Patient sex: M
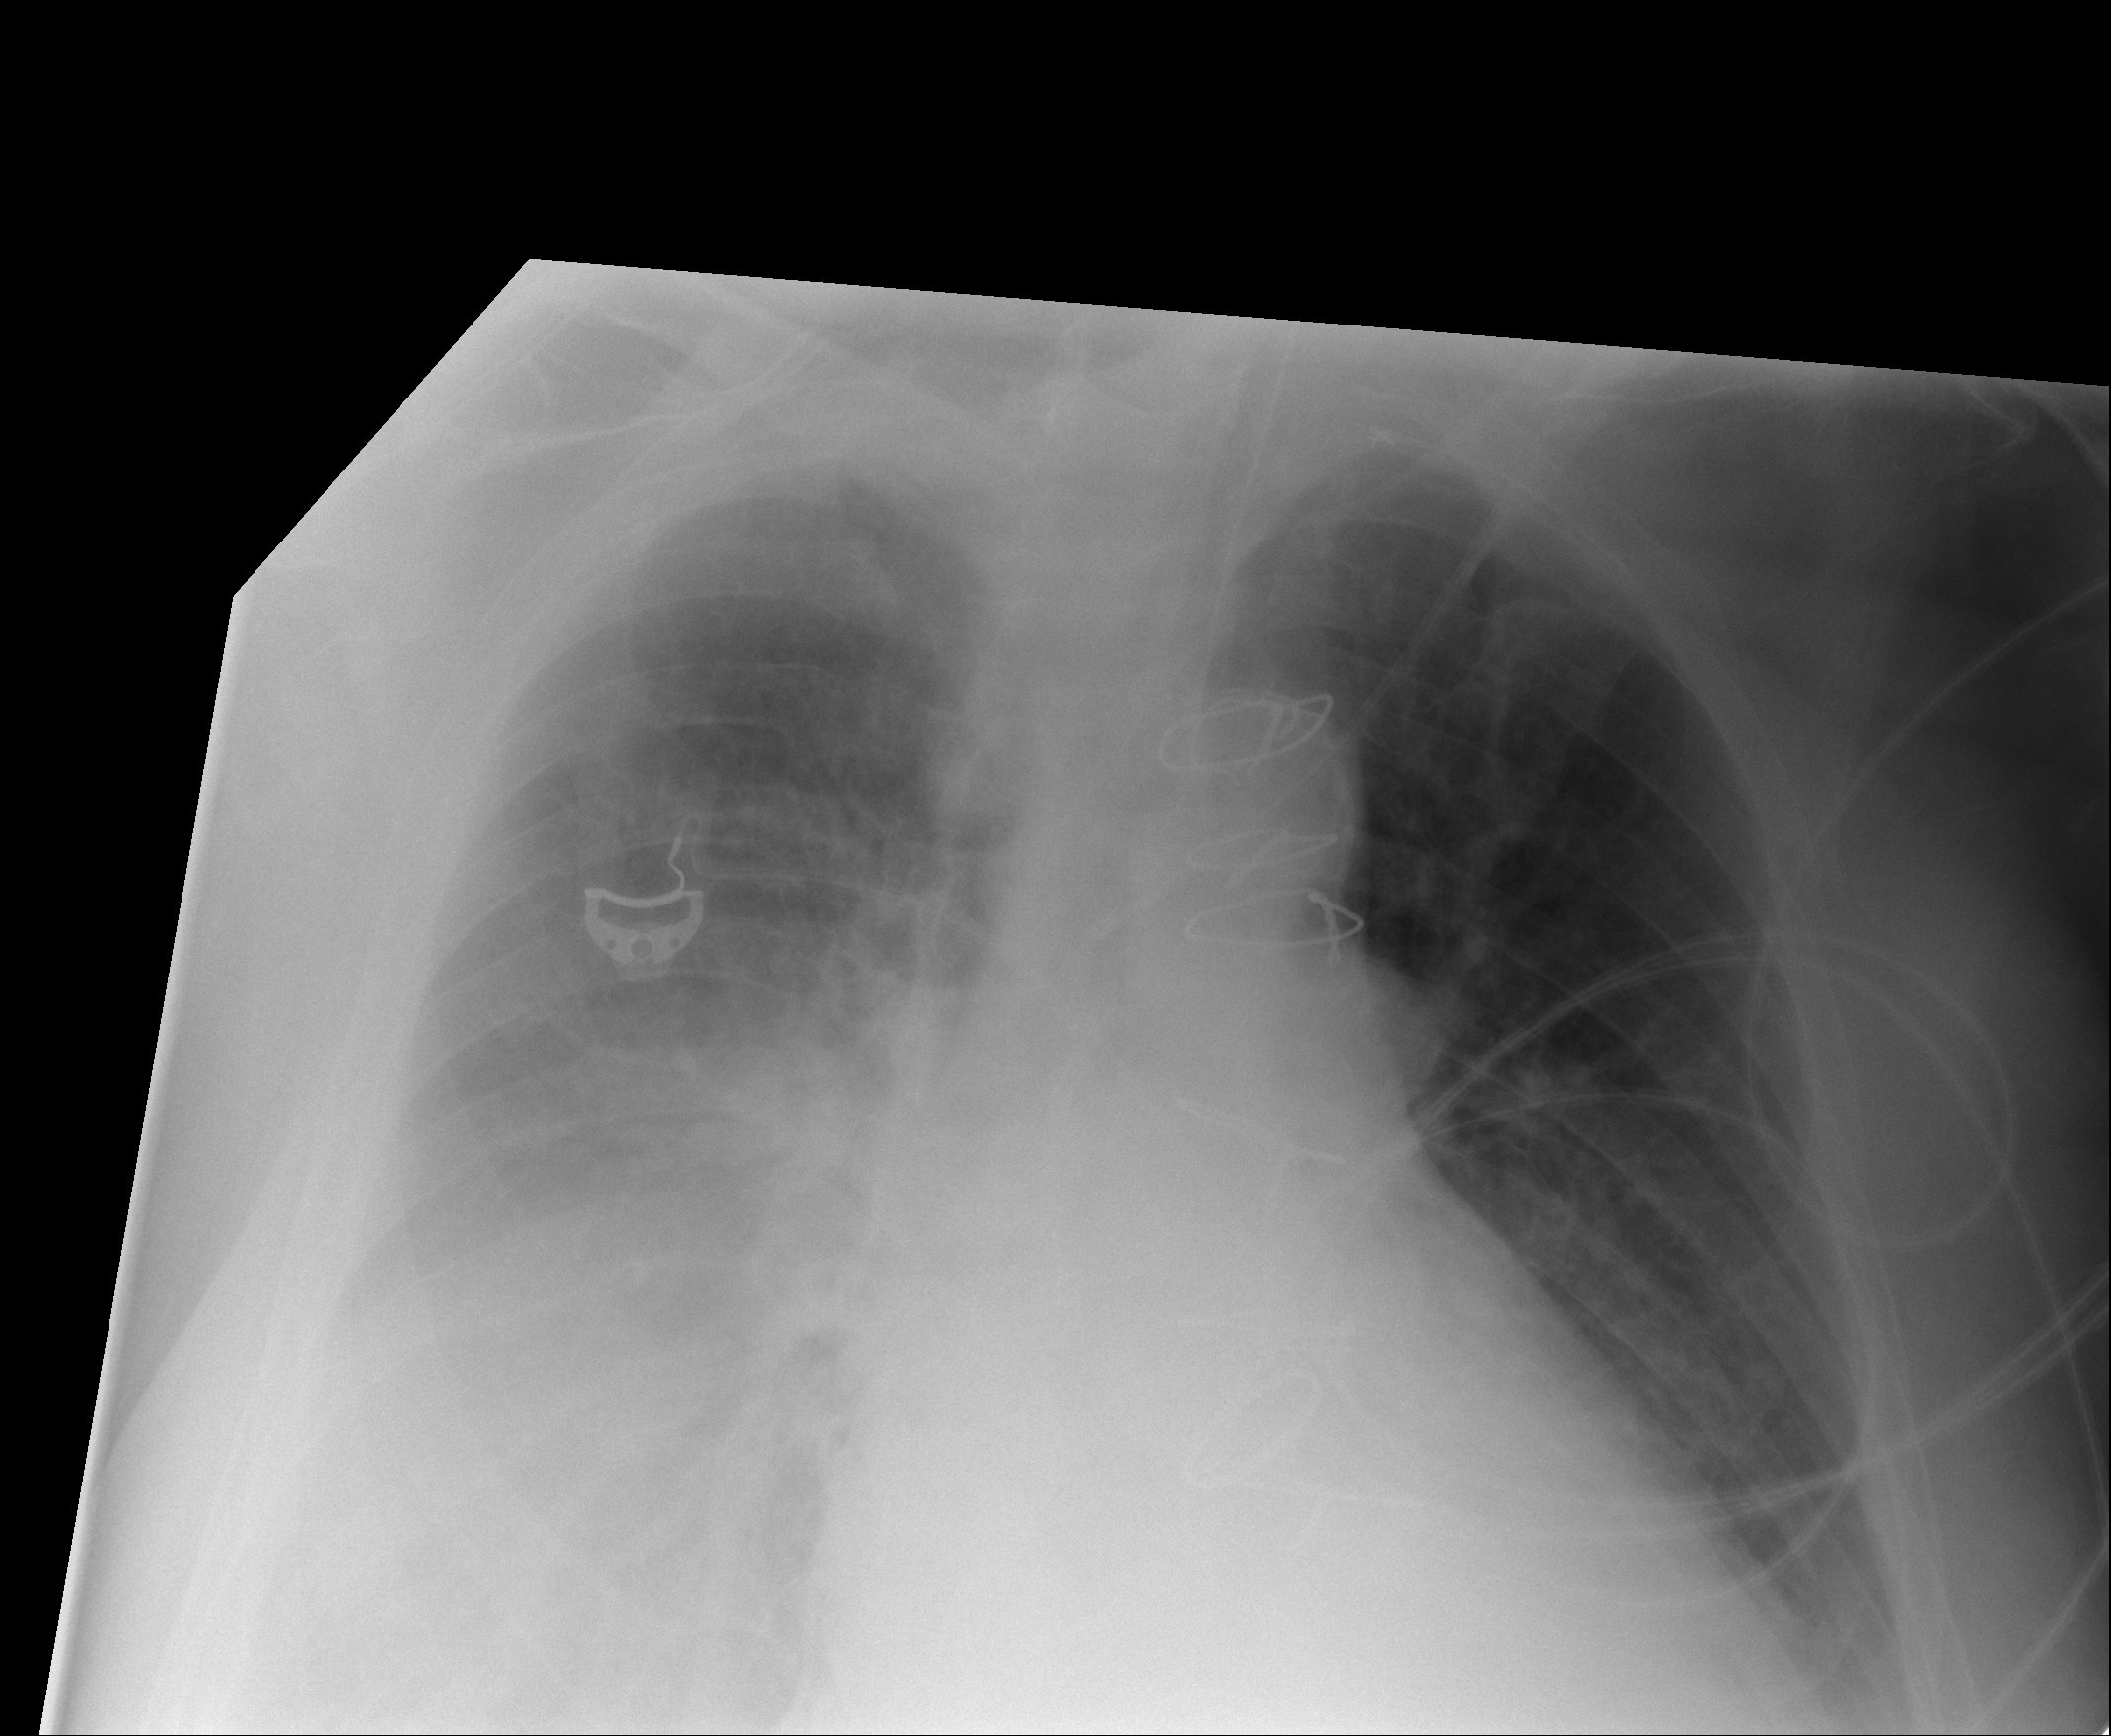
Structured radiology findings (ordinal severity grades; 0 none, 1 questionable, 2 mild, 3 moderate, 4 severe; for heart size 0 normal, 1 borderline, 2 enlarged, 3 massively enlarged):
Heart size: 1
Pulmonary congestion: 2
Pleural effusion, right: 2
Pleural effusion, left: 0
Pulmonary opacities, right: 2
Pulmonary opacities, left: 0
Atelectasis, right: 2
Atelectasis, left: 0